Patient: sex M, age 43
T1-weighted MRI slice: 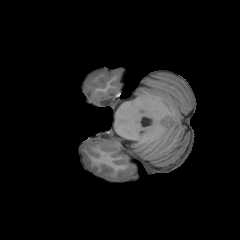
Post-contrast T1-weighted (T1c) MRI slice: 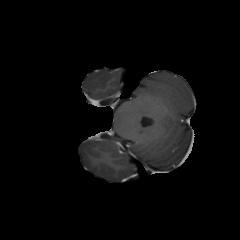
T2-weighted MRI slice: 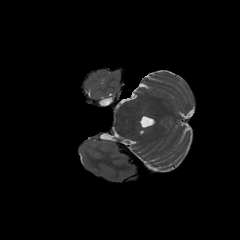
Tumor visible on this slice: no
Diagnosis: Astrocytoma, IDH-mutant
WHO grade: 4